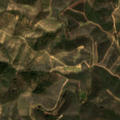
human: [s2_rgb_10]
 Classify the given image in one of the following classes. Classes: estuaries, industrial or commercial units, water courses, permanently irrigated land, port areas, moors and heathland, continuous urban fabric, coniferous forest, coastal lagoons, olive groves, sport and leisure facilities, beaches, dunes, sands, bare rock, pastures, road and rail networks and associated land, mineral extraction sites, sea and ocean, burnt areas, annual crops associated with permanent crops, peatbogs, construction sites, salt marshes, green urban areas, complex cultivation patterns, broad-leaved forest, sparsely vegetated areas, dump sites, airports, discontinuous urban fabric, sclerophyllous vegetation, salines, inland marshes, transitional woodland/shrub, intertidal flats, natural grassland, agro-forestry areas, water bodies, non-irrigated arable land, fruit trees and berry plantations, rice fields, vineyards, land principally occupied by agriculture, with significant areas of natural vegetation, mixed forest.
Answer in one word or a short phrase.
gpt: mixed forest, sclerophyllous vegetation, transitional woodland/shrub